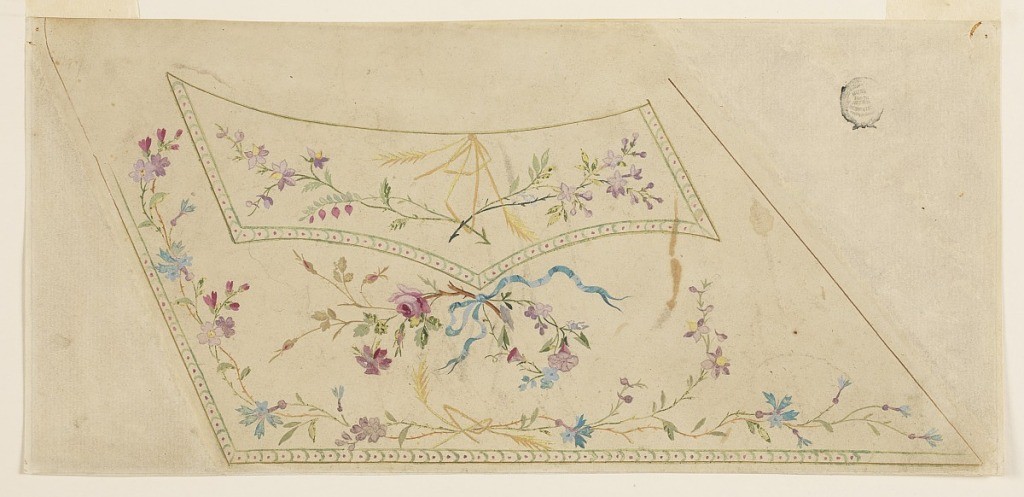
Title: Design for Embroidered Waistcoat of the Fabrique de St. Ruf
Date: ca. 1785
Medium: Brush and gouache on laid paper
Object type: Drawing
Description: Strips of scallops are shown along the lateral edges of the flap of the pocket and the edges of the waistcoat. Flower bunches stick in a slope of ears of grain in the flap. A bunch of flowers fastened by a ribbon is shown beneath the pocket, a flower garland in the remaining field.